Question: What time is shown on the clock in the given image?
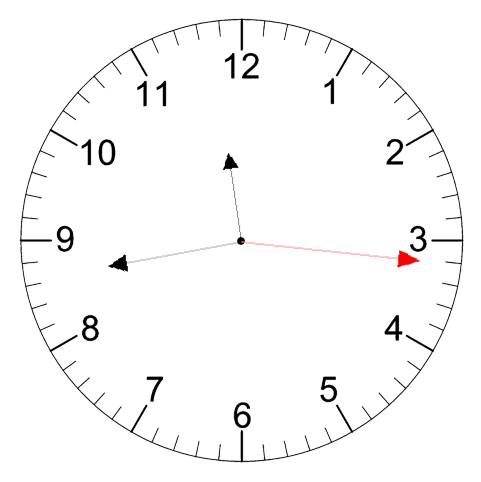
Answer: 11:43:16